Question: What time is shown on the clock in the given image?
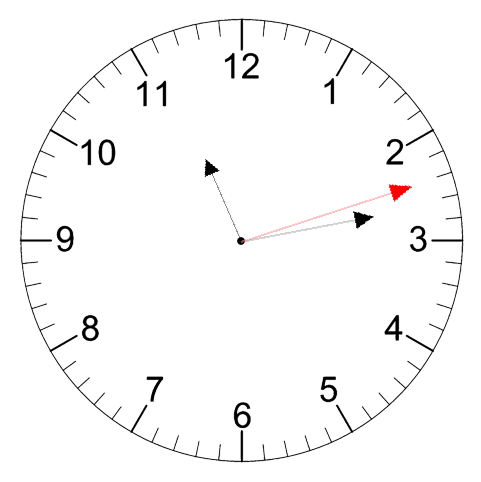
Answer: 11:13:12